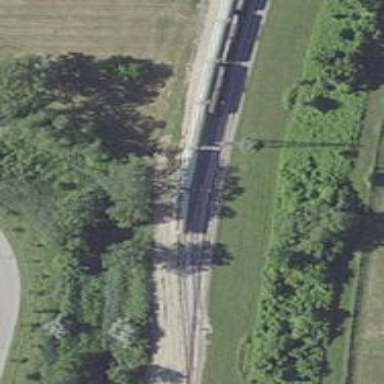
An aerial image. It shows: Railway yard in service.